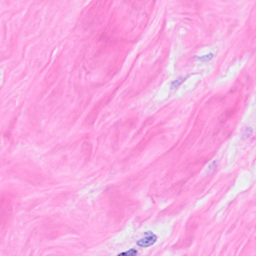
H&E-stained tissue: Breast